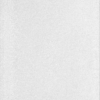
Label: dusty